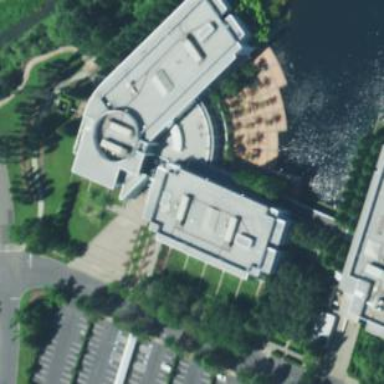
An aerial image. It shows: Part of building.